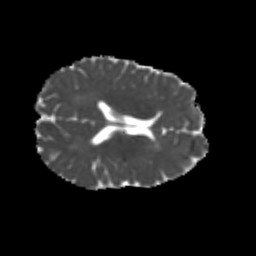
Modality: MD
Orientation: axial
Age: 22
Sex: female
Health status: healthy
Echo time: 0.074 s